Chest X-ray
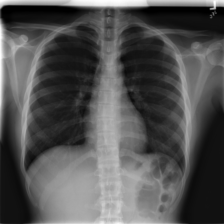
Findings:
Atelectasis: negative
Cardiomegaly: negative
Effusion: negative
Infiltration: negative
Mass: negative
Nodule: negative
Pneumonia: negative
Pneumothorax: negative
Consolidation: negative
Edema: negative
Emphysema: negative
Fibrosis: negative
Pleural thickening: negative
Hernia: negative